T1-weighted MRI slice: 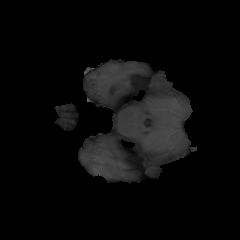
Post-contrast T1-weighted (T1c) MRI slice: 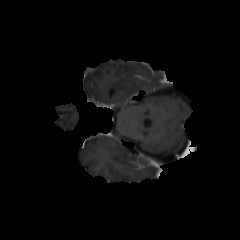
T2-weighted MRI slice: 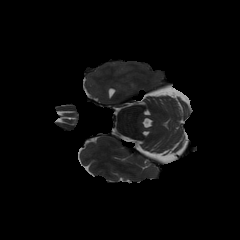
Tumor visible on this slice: no